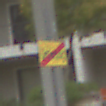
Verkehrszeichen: EndeDerUmleitungsankuendigung
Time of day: Midday
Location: Outdoor (Urban)
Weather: Overcast
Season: NotSpecified
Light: Natural